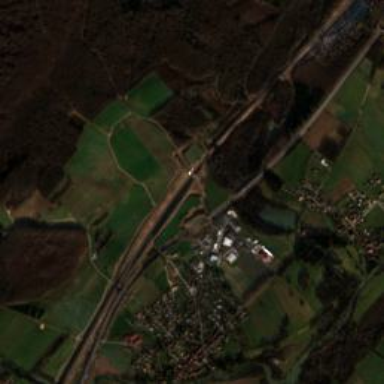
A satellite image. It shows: Motorway junction.